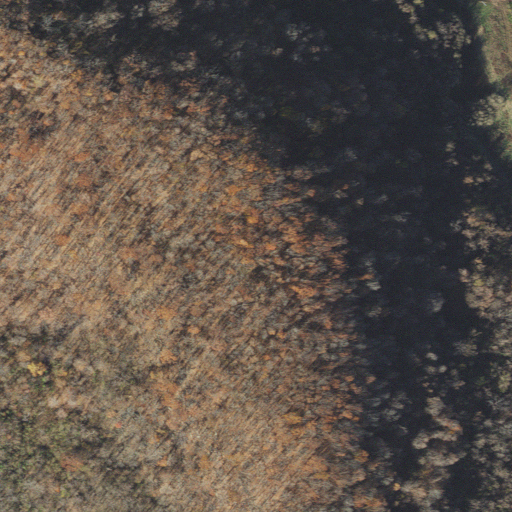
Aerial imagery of mountain in Arkansas named Needle Eye Mountain containing deciduous forest and grassland